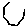
Label: hexagon